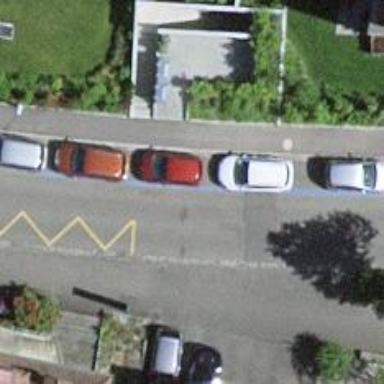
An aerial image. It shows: Bus stop equipped with public transport stop position.